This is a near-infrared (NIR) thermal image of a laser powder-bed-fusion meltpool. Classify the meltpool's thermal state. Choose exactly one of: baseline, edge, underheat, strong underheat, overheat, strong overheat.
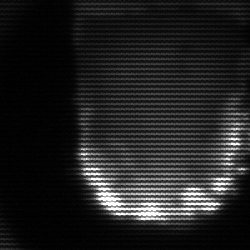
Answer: baseline